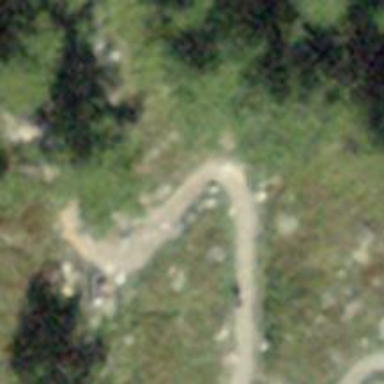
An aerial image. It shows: Path on the ground.